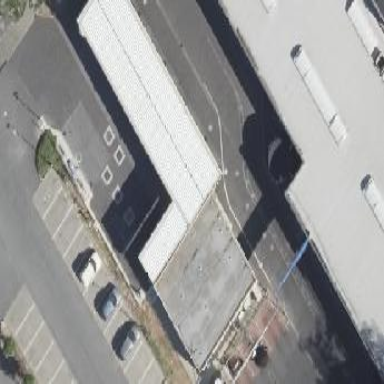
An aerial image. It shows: Fuel amenity located on the roof of building.